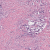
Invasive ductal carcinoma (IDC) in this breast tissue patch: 1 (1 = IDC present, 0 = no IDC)